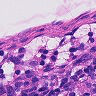
Metastatic tissue present: no